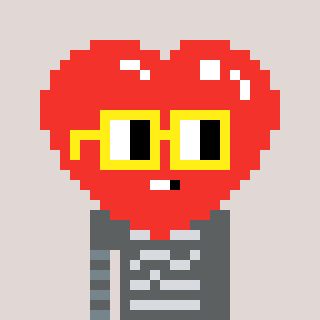
a pixel art character with square yellow glasses, a heart-shaped head and a cold-colored body on a warm background